Question: '''
Number(123.456).toFixed(20)
'''
emits
'''
"123.45600000000000306954"
'''
Where does '306954' come from? I know that numbers that are represented in binary, cant be accurate. But I didn't find any mention in the documentation that calling number(/.../) would result in a loss of precision.
<URL> says
> A string representation of number that does not use exponential
notation and has exactly digits digits after the decimal place. The
number is rounded if necessary, and the fractional part is padded with
zeros if necessary so that it has the specified length. If number is
greater than 1e+21, this method simply calls Number.toString() and
returns a string in exponential notation
## edit
toFixed returns Fixed point and not floating point ...

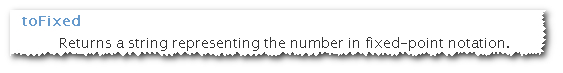
Answer: This is entirely to do with floating point representation of decimal numbers.
Computers cannot represent '123.456' exactly, so the nearest binary number is used instead.
See the <URL>.
As per the first link, there is no built-in solution (i,.e. a decimal type) in Javascript. There is a port of Java's 'BigDecimal' class available, if this is a real issue for you rather than a matter of curiousity.
: This isn't a problem with 'Number'. In your working example, you declare an integer literal ('123') - these can be represented exactly. In your failing example, you use a floating point literal '123.456', which at the moment it's processed by the runtime will be represented by a sequence of binary digits that are not '123.456'.
The problem is with floating point literals, not 'Number' itself.